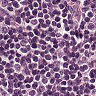
Metastatic tissue present: no